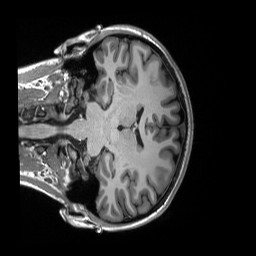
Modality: T1w
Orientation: coronal
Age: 18
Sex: female
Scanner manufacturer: siemens
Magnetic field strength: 3 T
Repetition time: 2.3 s
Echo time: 0.00298 s